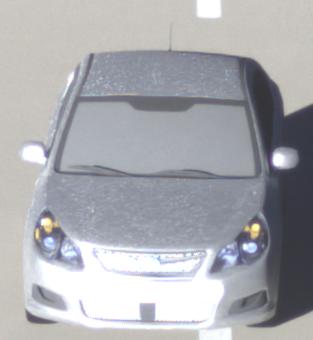
Make: Subaru
Model: Legacy 2.0R
Detailed model: Legacy (IV) Limousine
Model produced from: 2007/09
Model produced until: 2008/10
Doors: 4
Color: white
Road condition: dry road
Daytime: sunrise or sunset
Contrast: high contrast